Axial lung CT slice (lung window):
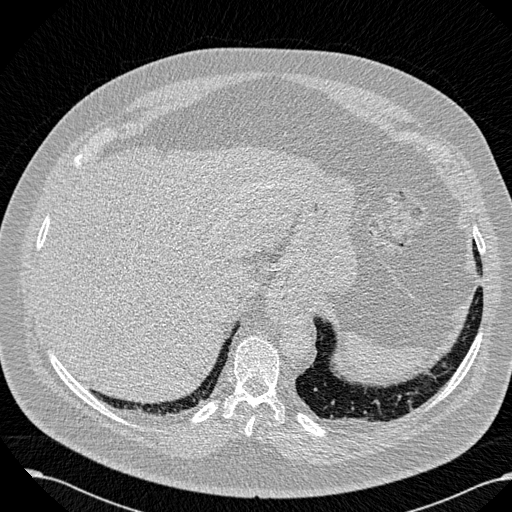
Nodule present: no